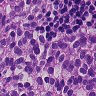
Metastatic tissue present: yes